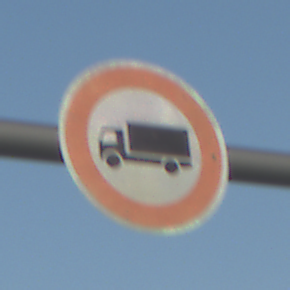
Verkehrszeichen: VerbotFuerKraftfahrzeugeUeberDreiKommaFuenfTonnen
Umgebung: Outdoor, Special
Tageszeit: SunriseSunset
Wetter: Clear
Licht: Natural
Jahreszeit: NotSpecified
Kontrast: MediumContrast